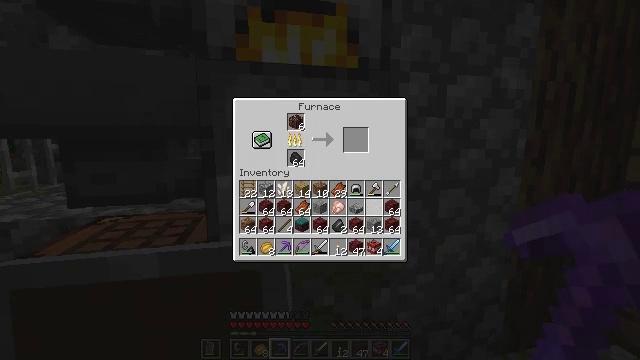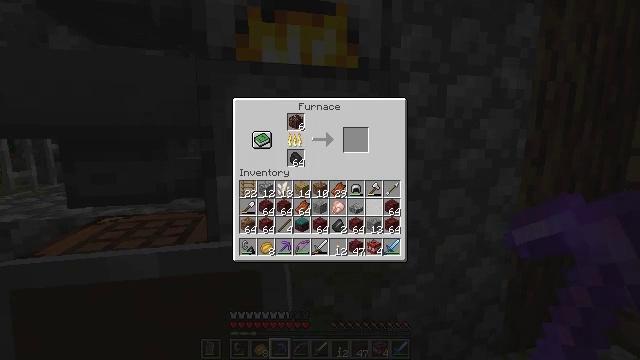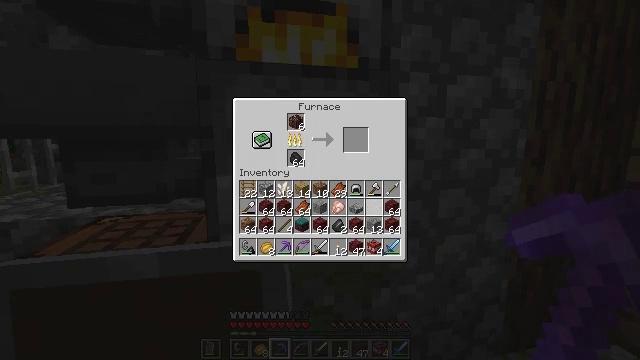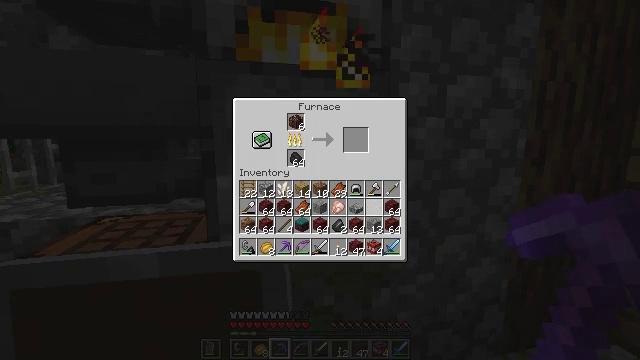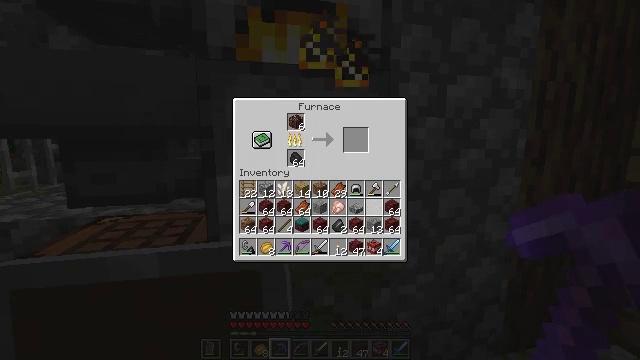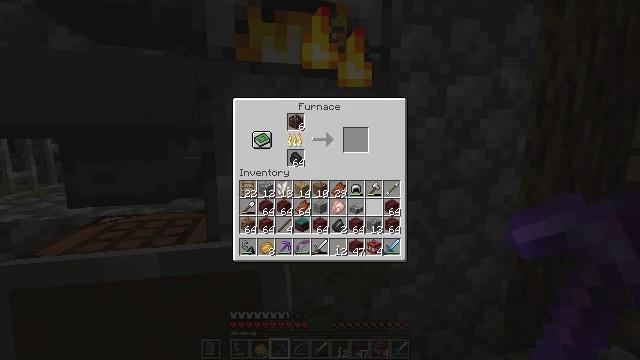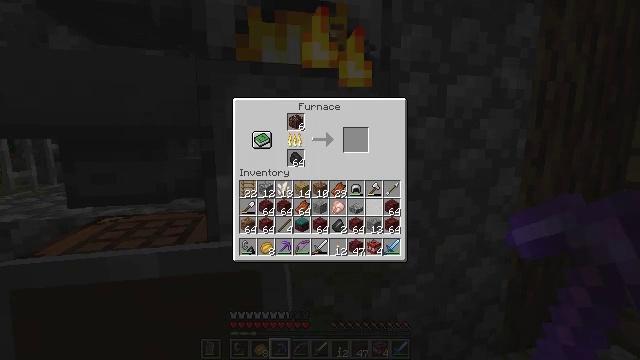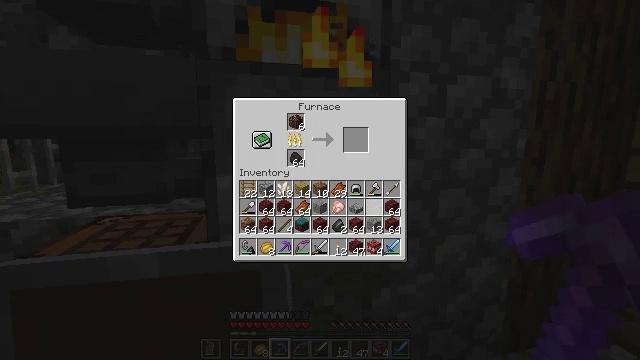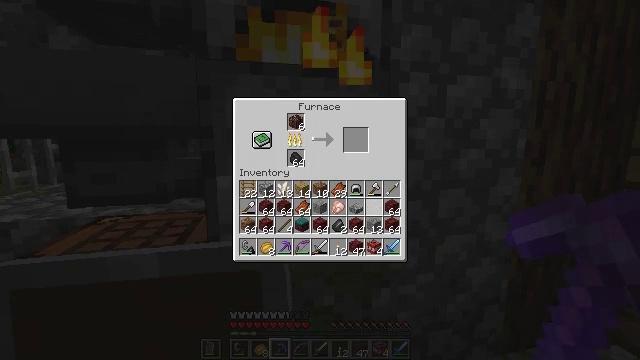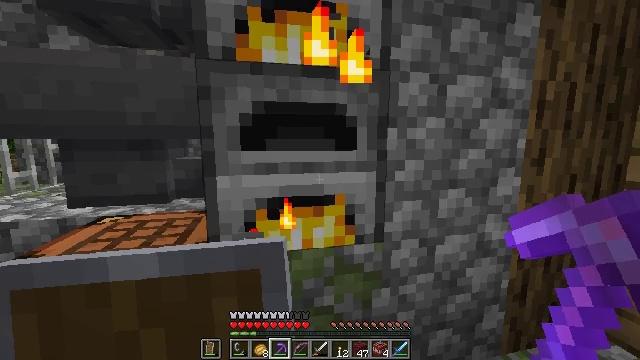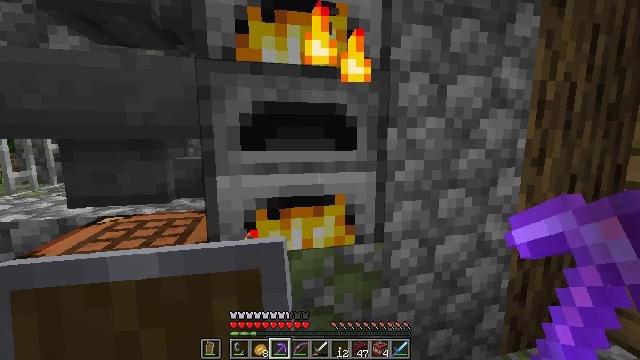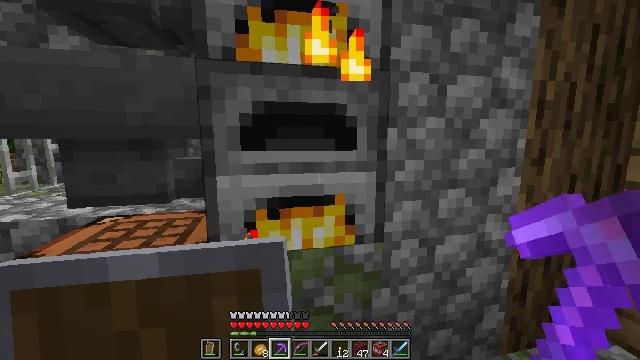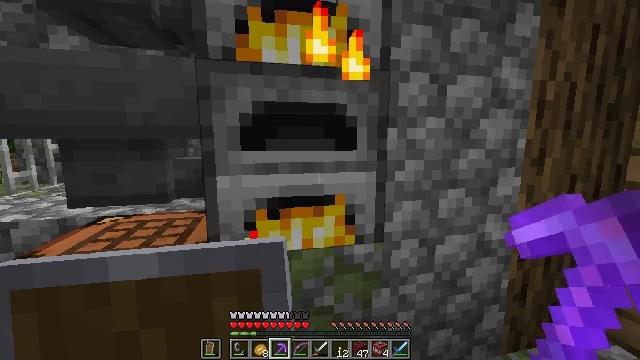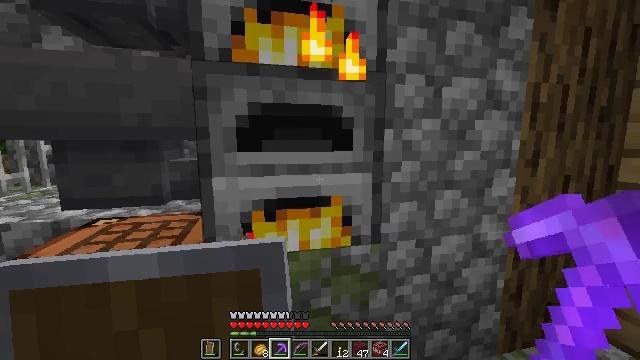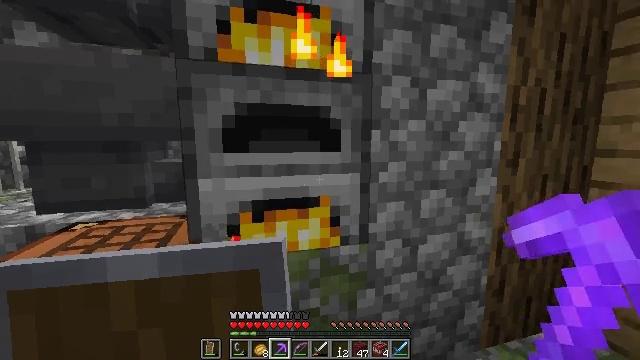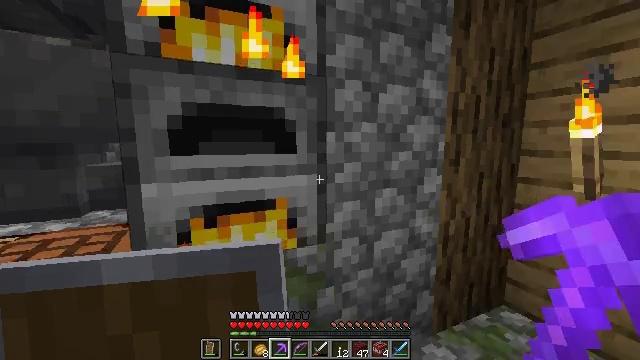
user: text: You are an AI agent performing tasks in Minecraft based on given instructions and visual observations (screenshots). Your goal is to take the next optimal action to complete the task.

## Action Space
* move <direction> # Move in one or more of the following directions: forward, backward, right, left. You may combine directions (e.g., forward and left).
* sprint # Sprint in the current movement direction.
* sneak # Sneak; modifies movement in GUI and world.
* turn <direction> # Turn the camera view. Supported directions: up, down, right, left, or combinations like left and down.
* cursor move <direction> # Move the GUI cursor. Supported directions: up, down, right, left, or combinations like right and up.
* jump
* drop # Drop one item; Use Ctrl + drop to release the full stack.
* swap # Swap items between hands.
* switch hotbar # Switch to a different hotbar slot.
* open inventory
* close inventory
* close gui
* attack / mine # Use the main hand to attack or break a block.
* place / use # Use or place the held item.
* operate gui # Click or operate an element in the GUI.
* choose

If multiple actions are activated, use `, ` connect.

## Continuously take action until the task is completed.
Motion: motion action
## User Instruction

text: Use the furnace to create netherite scrap.
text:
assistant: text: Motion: no_op
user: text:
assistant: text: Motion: no_op
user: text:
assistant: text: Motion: no_op
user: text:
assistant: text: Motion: no_op
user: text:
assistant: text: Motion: no_op
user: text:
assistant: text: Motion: no_op
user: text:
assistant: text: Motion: no_op
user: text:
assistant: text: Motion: no_op
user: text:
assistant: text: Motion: open inventory
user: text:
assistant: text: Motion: open inventory
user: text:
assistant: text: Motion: open inventory
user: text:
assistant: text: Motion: no_op
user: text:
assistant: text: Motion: no_op
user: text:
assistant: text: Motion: turn right
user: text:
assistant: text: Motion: move right, turn right
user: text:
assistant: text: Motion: move right, turn right
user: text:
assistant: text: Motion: move right, turn right
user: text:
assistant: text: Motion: move right, turn right
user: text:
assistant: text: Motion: turn right
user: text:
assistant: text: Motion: turn right
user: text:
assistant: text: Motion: turn right and down
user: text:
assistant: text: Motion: no_op
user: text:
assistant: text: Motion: no_op
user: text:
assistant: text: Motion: no_op
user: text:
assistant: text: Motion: turn right
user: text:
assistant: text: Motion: turn right
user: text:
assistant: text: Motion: move forward, turn right and down
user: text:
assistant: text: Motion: move forward, turn right
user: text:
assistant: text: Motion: move forward
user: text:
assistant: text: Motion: move forward